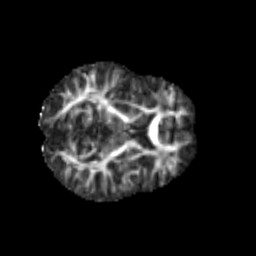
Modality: FA
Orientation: axial
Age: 6
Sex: male
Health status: healthy